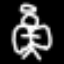
Label: angel